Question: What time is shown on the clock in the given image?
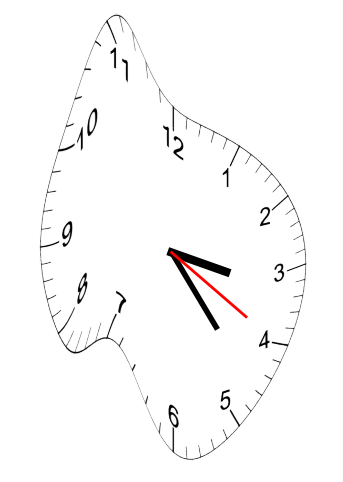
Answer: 03:23:20